Question: I have this code to make the data available in table format but the table head and row appear as two different body, how do i work with that
'''
$("#container").html("<table> <th>Name</th> <th>Address</th> <th>Sex</th> <th>Email</th>")
for (var i = 0; i < data.length; i++) {
$("#container").append("<tr><td>" +
data[i].name + "</td><td>" +
data[i].address + "</td><td>" +
data[i].sex + "</td><td>" +
data[i].email + "</td><tr>"
);
}
$("container").append("</table>")
'''
This is what I get

I want the whole table, not two seperate buddies.
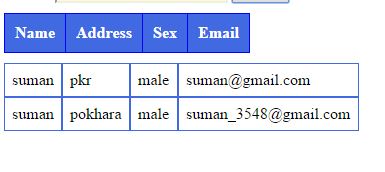
Answer: '''
var htmlTable = '<table><tr><th>Name</th><th>Adress</th><th>Sex</th> <th>Email</th></tr>';
for(var i = 0; i < data.length; i++) {
htmlTable += '<tr><td>' + data[i].name + '</td><td>' + data[i].adress + '</td><td>' + data[i].sex + '</td><td>' + data[i].email + '</td></tr>';
}
htmlTable += '</table>';
$('#container').html(htmlTable);
'''
Add the table to the DOM at once, otherwise the browser will have problems rendering it.